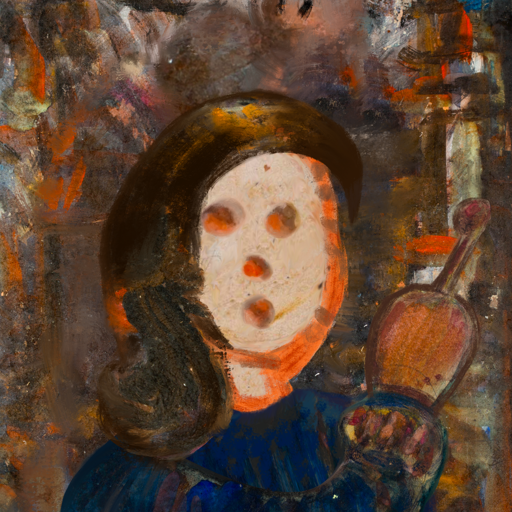
Background: GypsyQueen, Head And Neck Front: Rupkatha, Face Front: Rupkatha, Bust: Pipe, Hair Front: Gypsy_Queen, Head Accessory: Blank, Second Necklace: Blank, Necklace: Blank, Baby: Blank